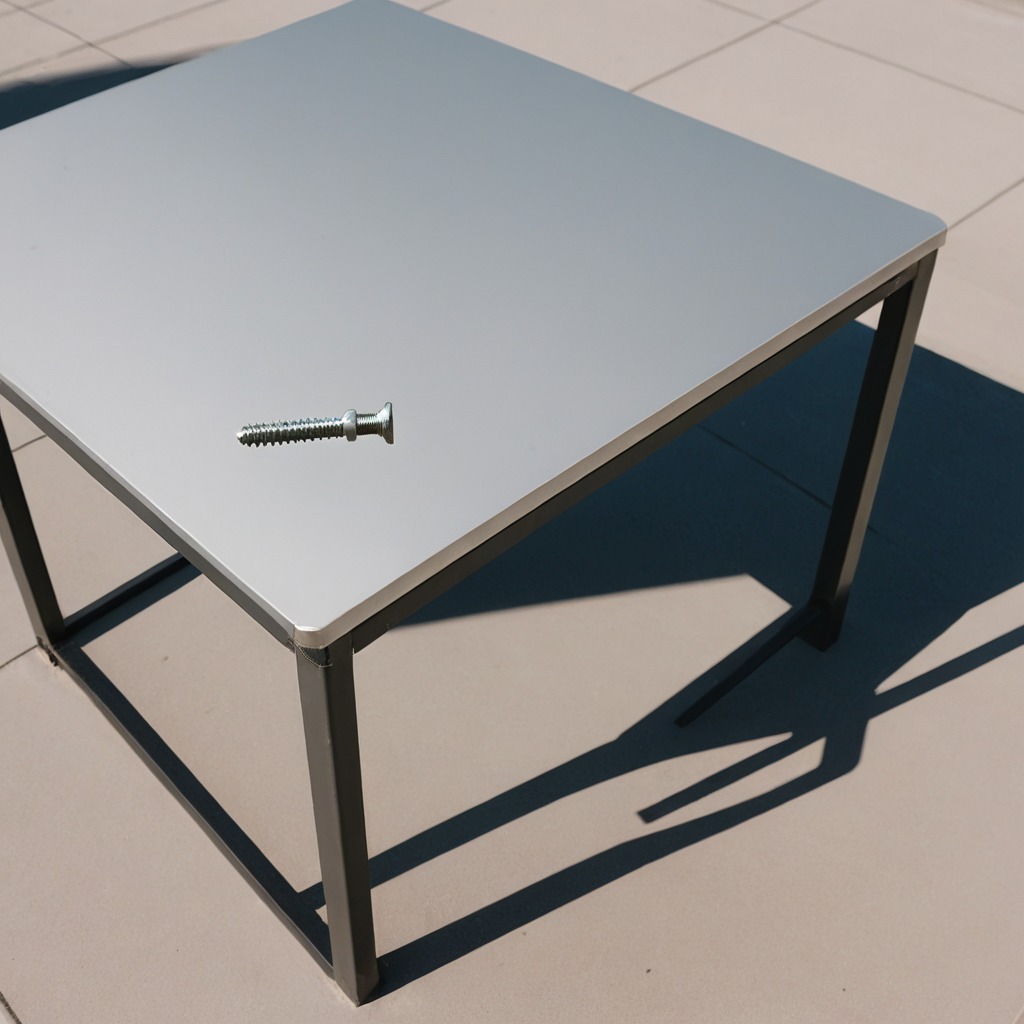
A metal screw is lying on the table.